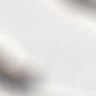
Metastatic tissue present: no